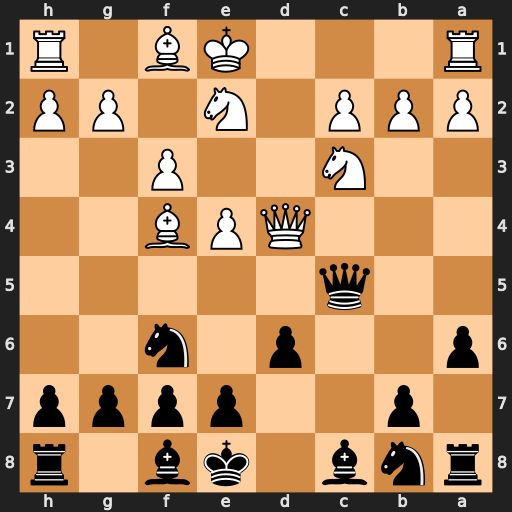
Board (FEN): rnb1kb1r/1p2pppp/p2p1n2/2q5/3QPB2/2N2P2/PPP1N1PP/R3KB1R
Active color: b
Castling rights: KQkq
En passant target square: -
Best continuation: Qxd4 Nxd4 e5